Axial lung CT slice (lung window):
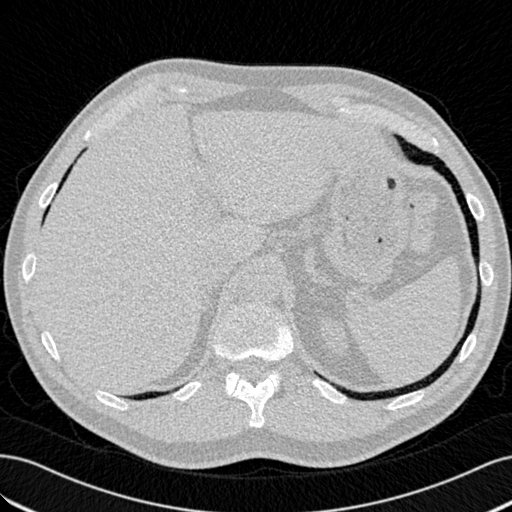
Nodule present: no